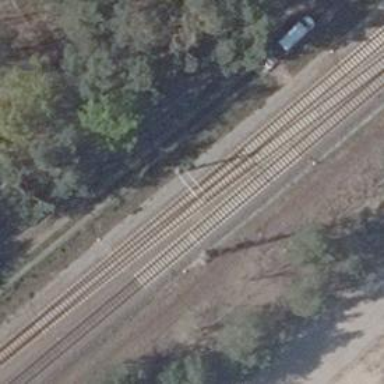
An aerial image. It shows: Railway switch with turnout to the right.